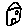
Label: house